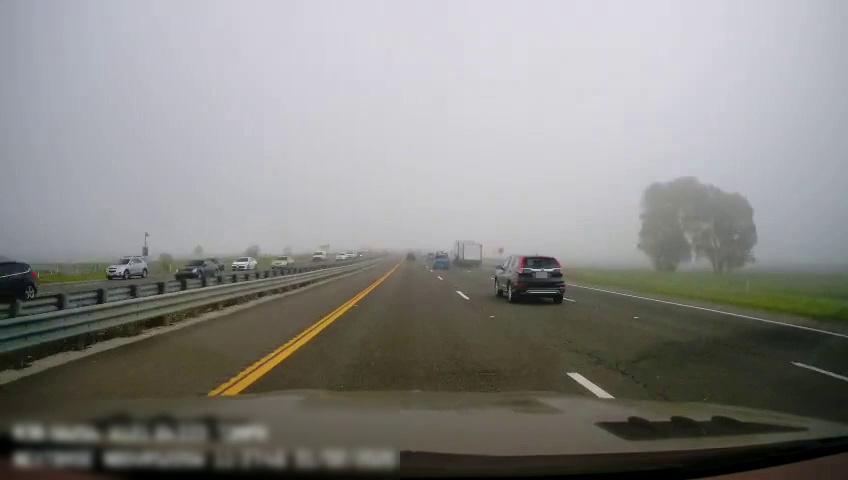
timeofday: Day
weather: Cloudy
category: Drivable Space
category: Drivable Space
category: Vehicles | SUV
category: Vehicles | SUV
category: Vehicles | Car
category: Vehicles | Car
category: Vehicles | Car
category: Vehicles | Car
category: Vehicles | Van
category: Vehicles | SUV
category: Vehicles | SUV
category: Vehicles | Truck
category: Vehicles | Other LV
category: Vehicles | Truck
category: Vehicles | SUV
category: Vehicles | SUV
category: Lanes | Current Lane
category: Lanes | Current Lane
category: Lanes | Alternate Lane
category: Lanes | Alternate Lane
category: Lanes | Alternate Lane
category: Lanes | Opposite Lane
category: Traffic | Signs
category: Traffic | Signs